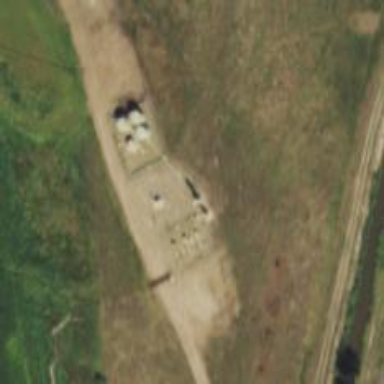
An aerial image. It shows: Storage tank with man-made structure.